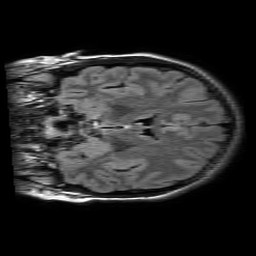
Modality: FLAIR
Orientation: coronal
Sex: female
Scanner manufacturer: philips
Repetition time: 11 s
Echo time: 0.125 s